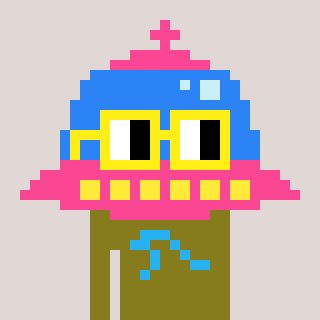
a pixel art character with square yellow glasses, a ufo-shaped head and a gunk-colored body on a warm background